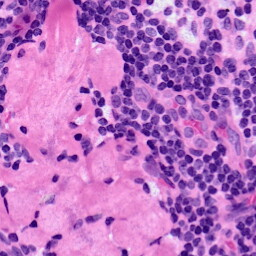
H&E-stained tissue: LymphNode